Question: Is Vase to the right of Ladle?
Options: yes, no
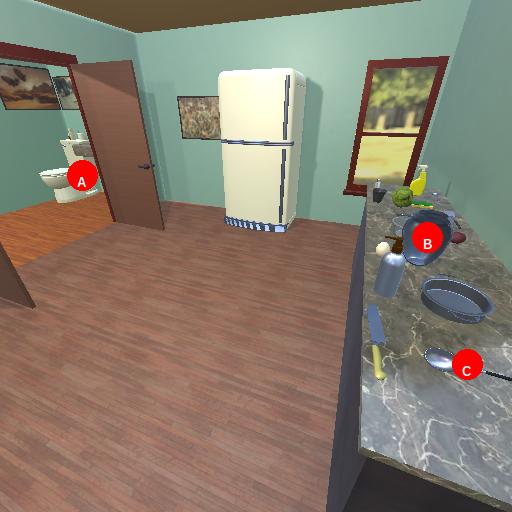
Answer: yes